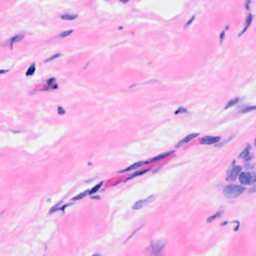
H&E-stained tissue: Breast